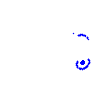
Particle: pion